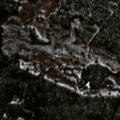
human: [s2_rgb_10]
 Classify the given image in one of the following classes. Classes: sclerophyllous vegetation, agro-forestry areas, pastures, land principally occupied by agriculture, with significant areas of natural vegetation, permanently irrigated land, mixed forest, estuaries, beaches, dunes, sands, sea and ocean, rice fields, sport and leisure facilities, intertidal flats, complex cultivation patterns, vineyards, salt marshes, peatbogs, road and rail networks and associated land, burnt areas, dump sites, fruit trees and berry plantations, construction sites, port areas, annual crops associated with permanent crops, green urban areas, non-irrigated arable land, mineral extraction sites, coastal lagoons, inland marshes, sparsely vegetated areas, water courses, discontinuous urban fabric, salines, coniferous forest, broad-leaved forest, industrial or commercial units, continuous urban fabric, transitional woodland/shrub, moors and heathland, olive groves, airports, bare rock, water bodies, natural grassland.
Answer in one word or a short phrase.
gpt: coniferous forest, transitional woodland/shrub